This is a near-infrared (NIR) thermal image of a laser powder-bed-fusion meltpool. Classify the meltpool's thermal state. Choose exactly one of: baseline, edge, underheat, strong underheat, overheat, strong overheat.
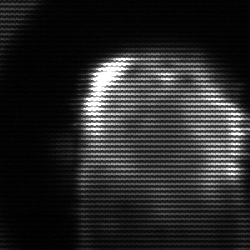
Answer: baseline